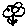
Label: flower